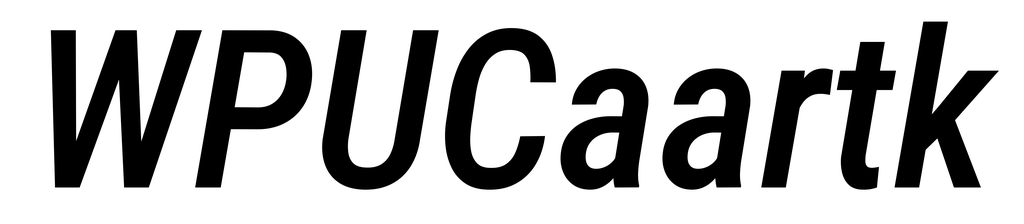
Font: Roboto-Italic_Condensed_Medium_Italic